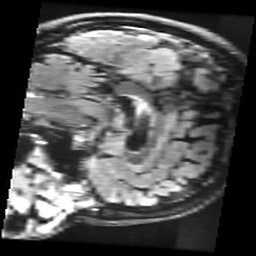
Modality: FLAIR
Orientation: sagittal
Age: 71
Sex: female
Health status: healthy
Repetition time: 12 s
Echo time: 0.09782 s